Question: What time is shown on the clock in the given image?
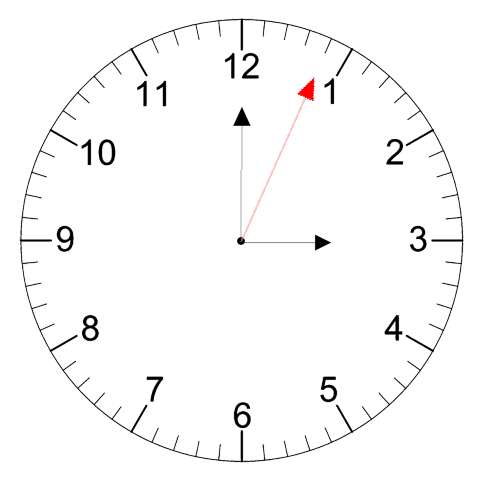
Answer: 03:00:04